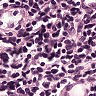
Metastatic tissue present: no